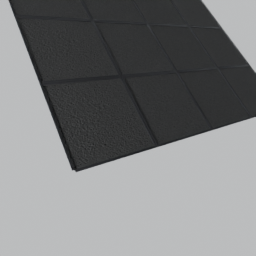
Label: architecture